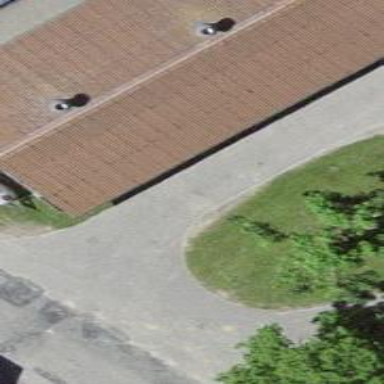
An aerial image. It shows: Sty building.